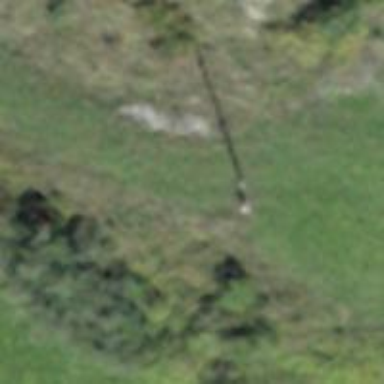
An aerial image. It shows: Power pole.